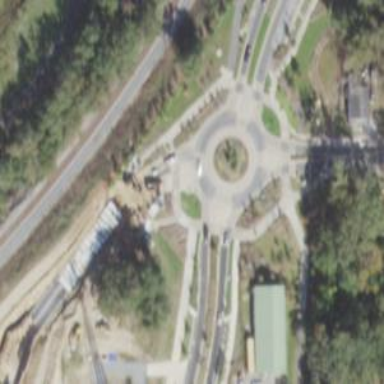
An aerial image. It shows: Roundabout at tertiary road junction.